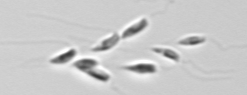
Label: Dinobryon